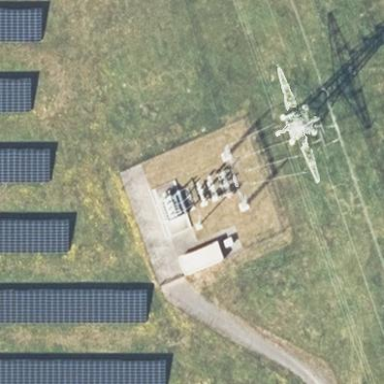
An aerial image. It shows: Outdoor transmission substation.